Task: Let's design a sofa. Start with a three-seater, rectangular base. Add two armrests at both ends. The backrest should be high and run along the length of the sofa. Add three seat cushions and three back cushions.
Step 344:
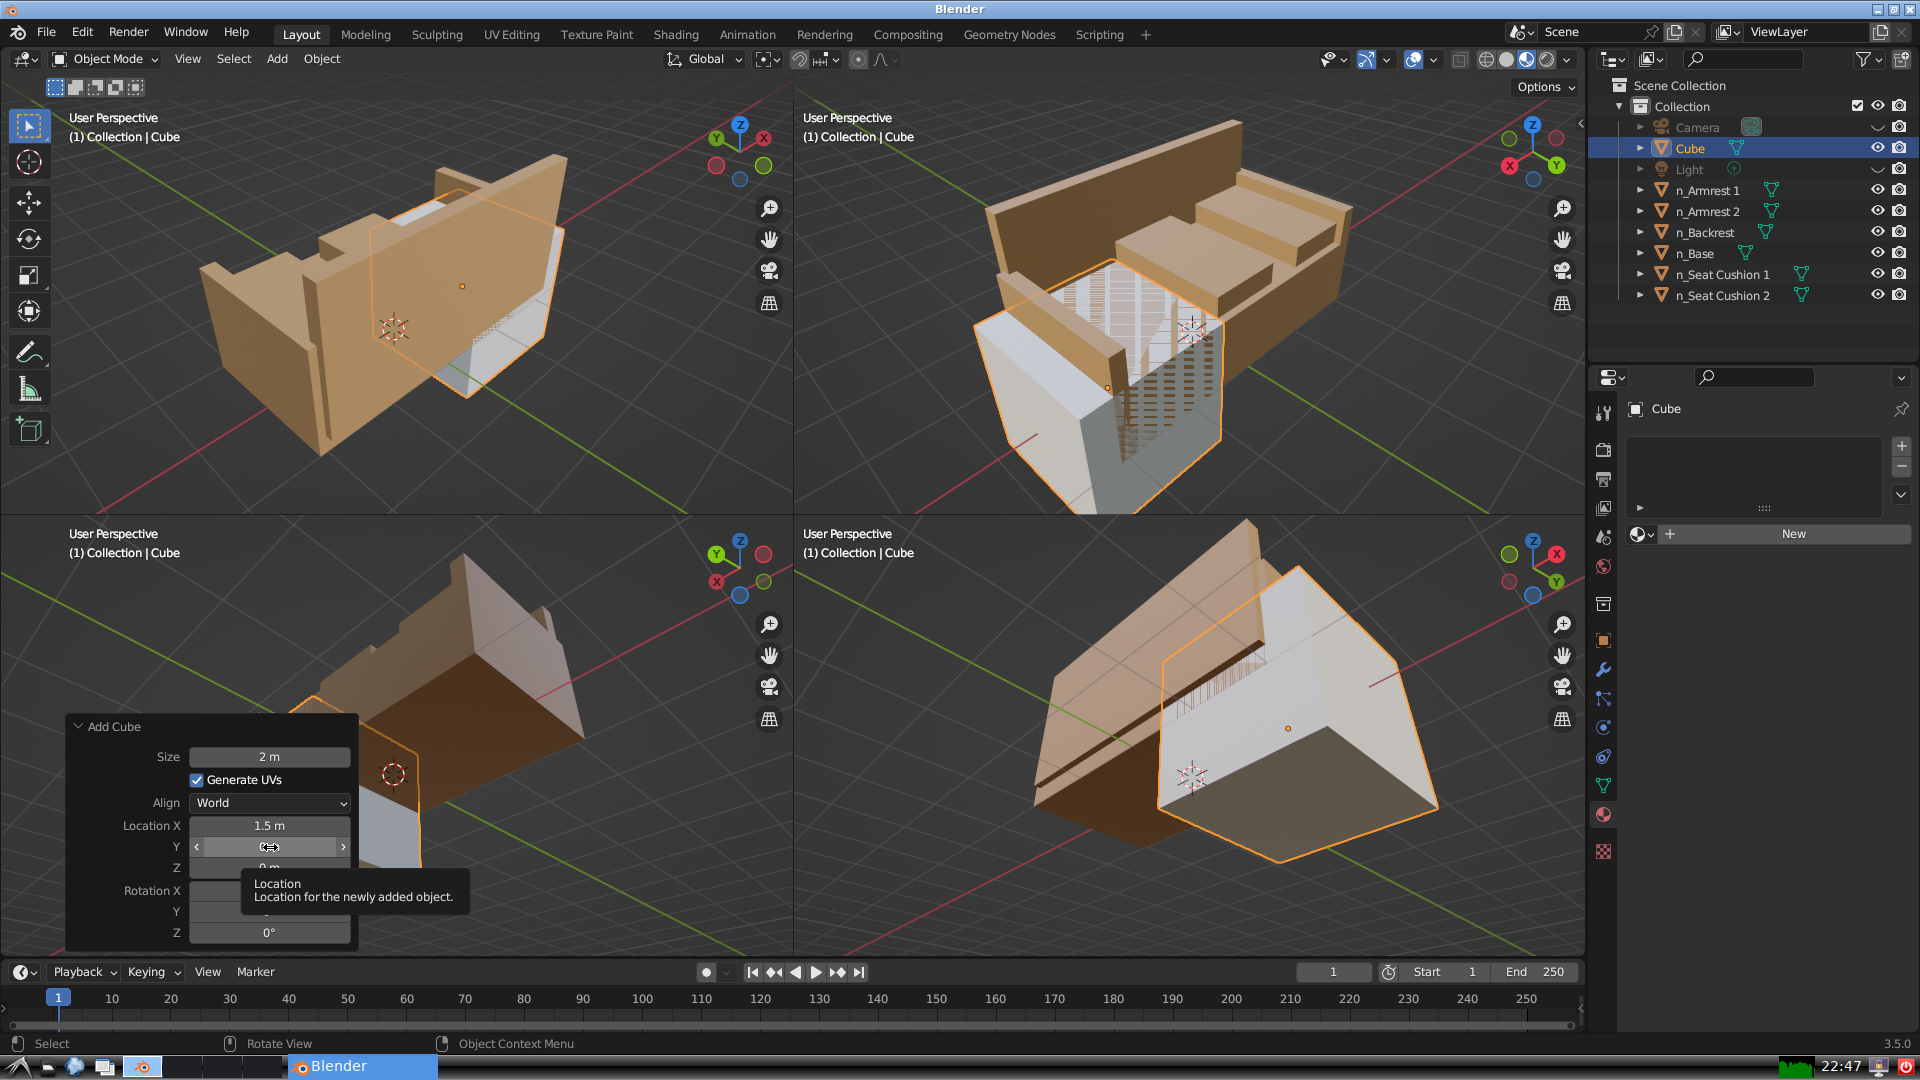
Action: click: no